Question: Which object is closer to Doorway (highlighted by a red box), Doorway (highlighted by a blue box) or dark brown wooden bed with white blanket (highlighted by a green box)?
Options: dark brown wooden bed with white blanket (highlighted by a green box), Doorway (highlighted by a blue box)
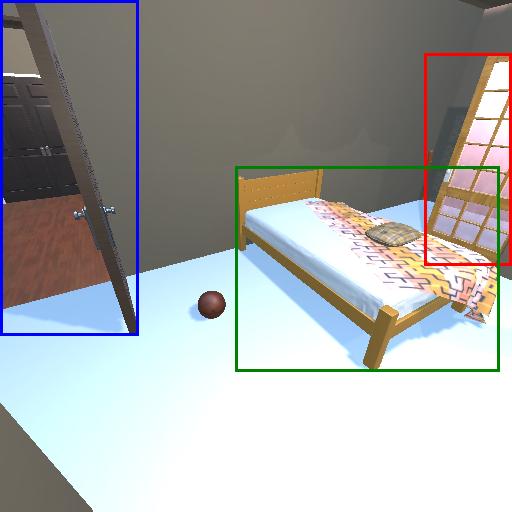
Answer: dark brown wooden bed with white blanket (highlighted by a green box)